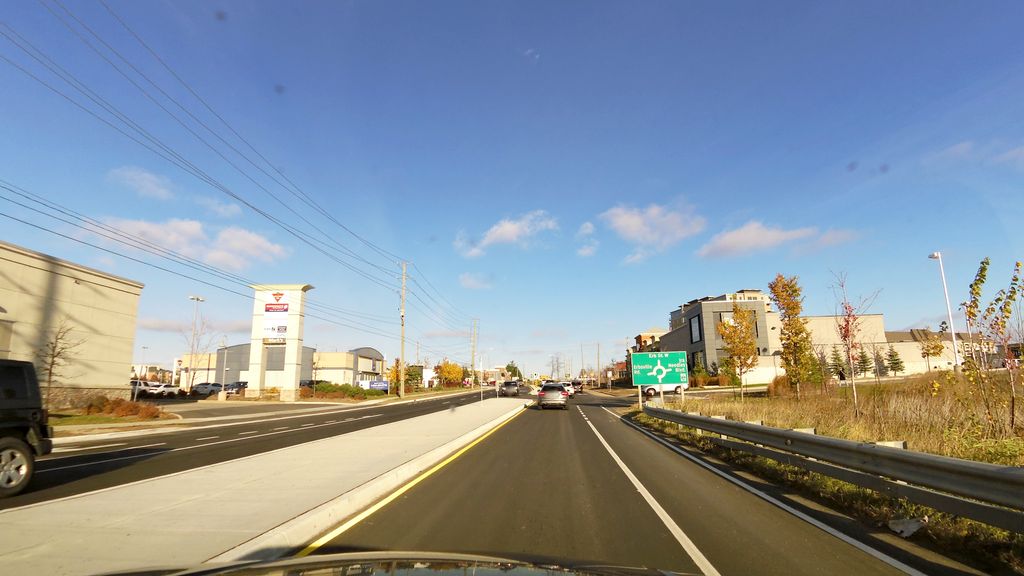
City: kitchener-waterloo